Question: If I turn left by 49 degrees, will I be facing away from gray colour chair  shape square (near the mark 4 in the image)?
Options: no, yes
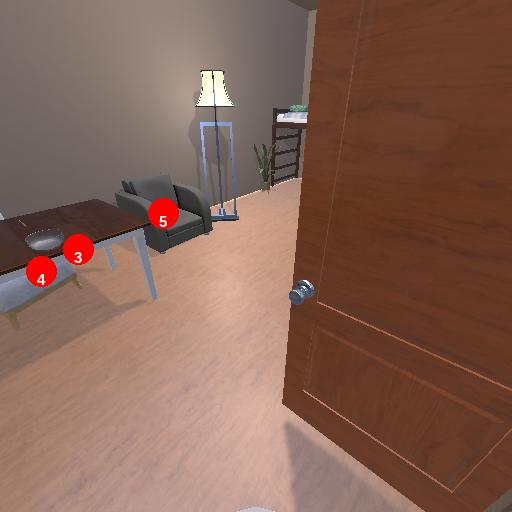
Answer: no